Question: I am working on testing a site on all browsers before starting device adapting with media queries.
I have found an issue: when any element is dynamically affected, the 'overflow:hidden' property does not work anymore for that element on Chrome.
You can see it here: <URL>
After loading the site, click on the MENU button on the bottom right of the panel, and click on any section:
- If you are in Chrome, the top part of the panel (classified as '.titlePanel') will no longer remain 'overflow:hidden', so the overflowed part of the icon will go out of the 'titlePanel' (see image). This only happens when changing section.- If you are in Firefox, even after changing section it will remain hidden, so here, it works OK.

I found a supposed solution on the web: style elements on its tag. If you check my code you'll see '.titlePanel' has this opening tag, but it doesn't work either:
'''
<div class="panel titlePanel expanded" style="overflow: hidden;">
'''
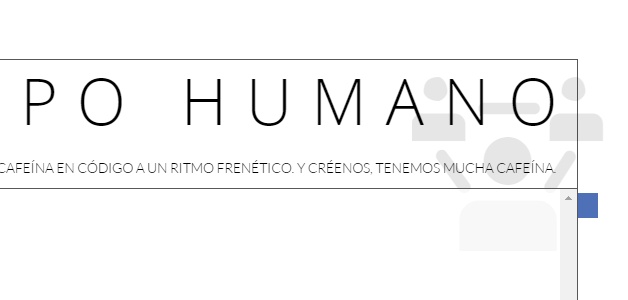
Answer: This is caused by the use of 'position: fixed' :
'''
.titlePanel [class^="icon-"]:before,
.titlePanel[class*=" icon-"]:before {
font-size: 16em;
left: 79%;
line-height: 100%;
margin: 0 0 0 50px;
position: fixed;
}
'''
As you're using 'fixed', your pseudo-element is totally out of the flow. It's no longer affected by any 'overflow: hidden' on its parents.
To fix it, remove this fixed position and use 'absolute' instead :
'''
[class^="title-"] {
position: relative;
overflow: hidden;
width: 100%;
height: 100%;
}
[class^="title-"] i {
position: absolute;
right: 0;
top: 0;
}
'''